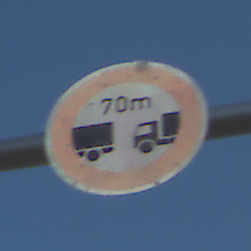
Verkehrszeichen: VerbotUnterschreitenMindestabstand
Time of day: MorningAfternoon
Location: Outdoor (Nature)
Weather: PartlyCloudy
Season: NotSpecified
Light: Natural